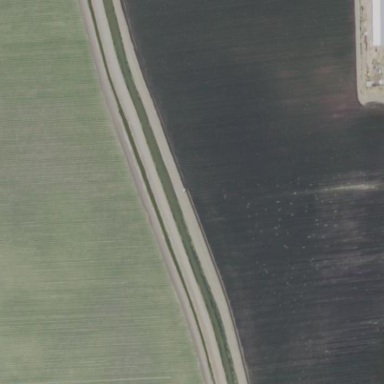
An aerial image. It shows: Farmland with field cropland.